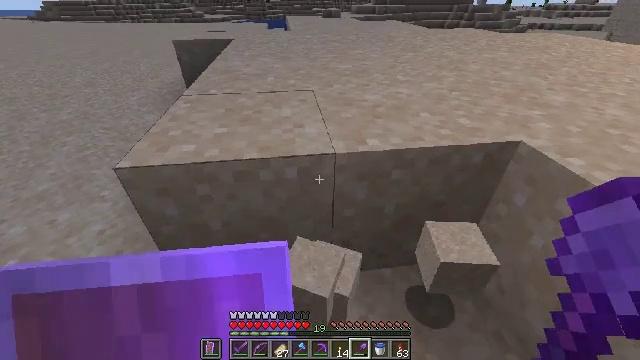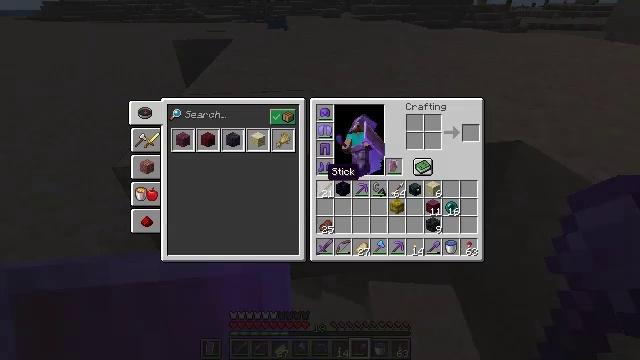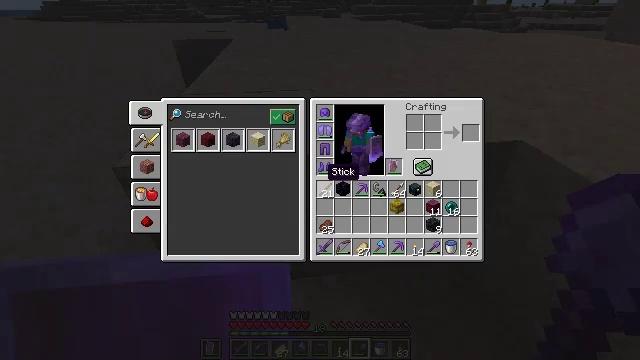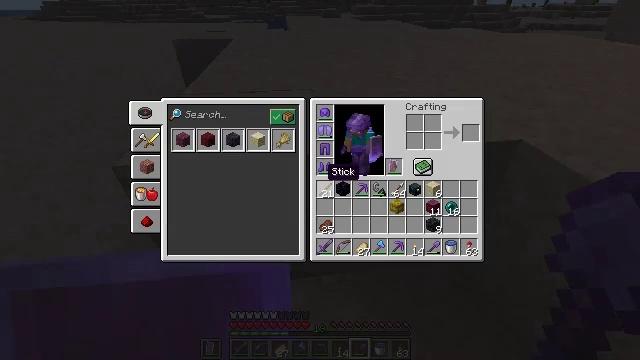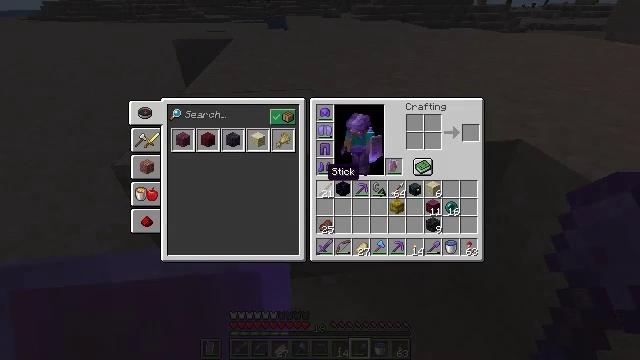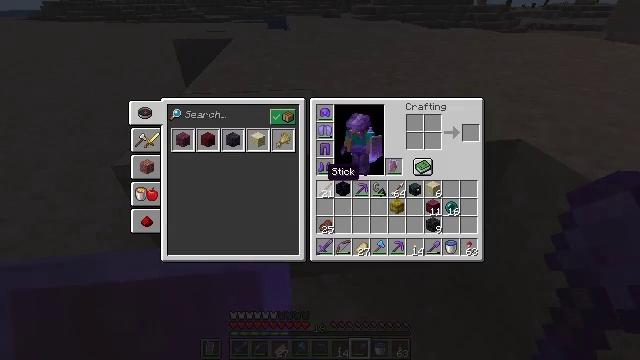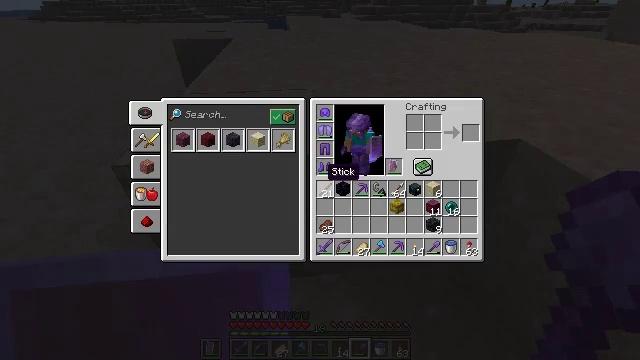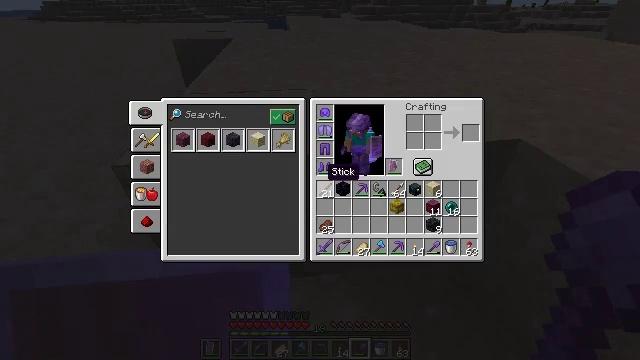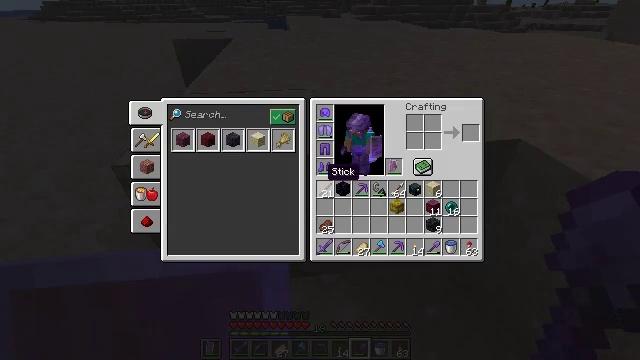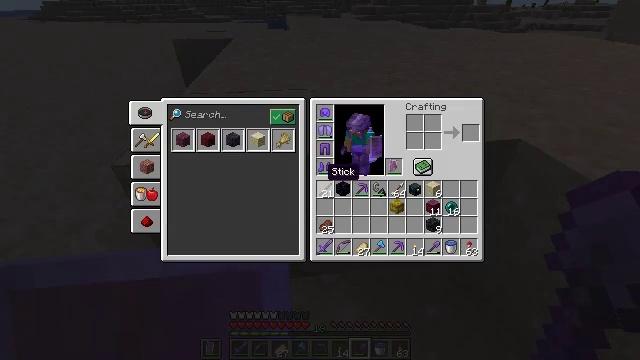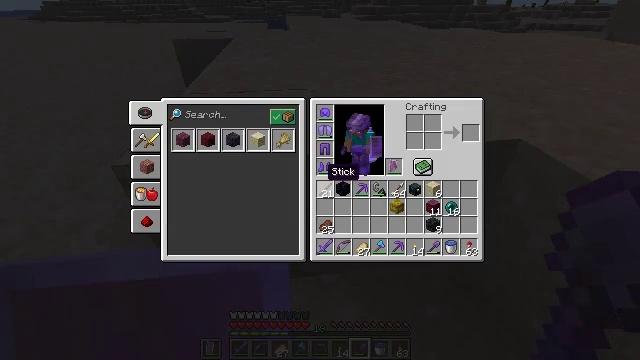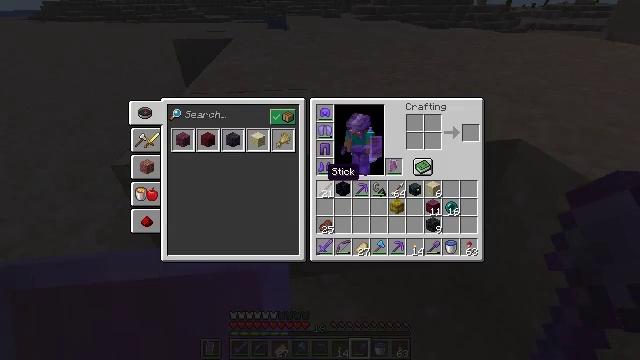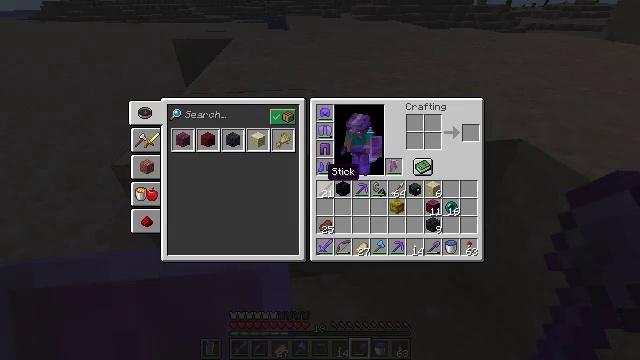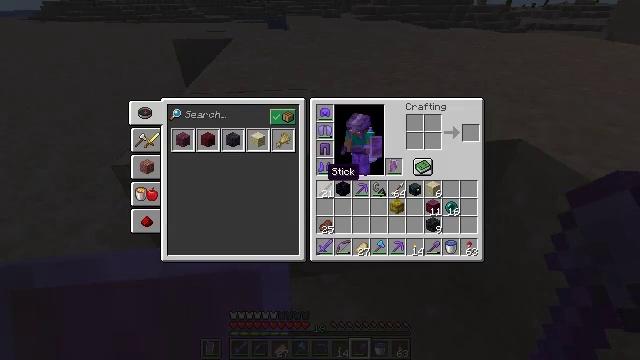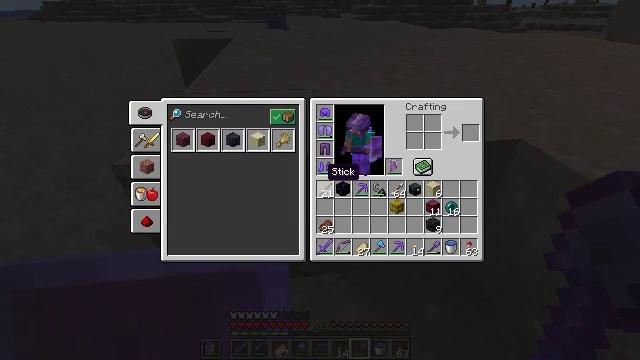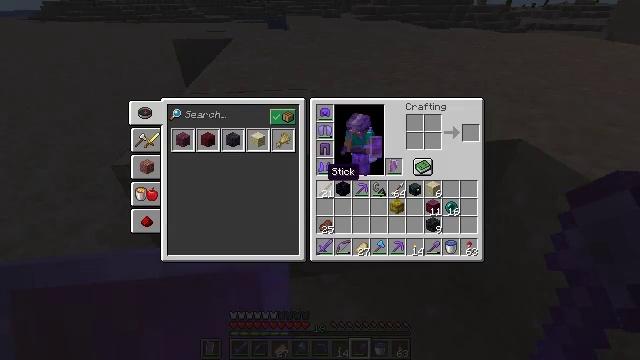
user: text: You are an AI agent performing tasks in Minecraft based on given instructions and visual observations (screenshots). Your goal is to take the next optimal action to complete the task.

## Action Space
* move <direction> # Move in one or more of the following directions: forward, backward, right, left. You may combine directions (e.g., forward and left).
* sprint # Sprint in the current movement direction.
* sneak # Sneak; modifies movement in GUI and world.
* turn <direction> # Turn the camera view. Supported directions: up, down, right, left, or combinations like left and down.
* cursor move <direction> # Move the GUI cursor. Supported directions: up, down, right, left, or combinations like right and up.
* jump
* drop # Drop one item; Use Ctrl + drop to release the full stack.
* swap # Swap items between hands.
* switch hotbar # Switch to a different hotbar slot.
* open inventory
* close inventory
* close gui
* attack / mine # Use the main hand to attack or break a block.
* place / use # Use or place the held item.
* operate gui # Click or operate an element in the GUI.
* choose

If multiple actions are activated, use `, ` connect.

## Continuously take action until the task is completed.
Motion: motion action
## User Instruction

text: Attack the ground to gather sand.
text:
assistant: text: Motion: close inventory
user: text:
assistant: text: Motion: close inventory
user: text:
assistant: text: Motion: close inventory
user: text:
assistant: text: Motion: close inventory
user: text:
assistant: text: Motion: no_op
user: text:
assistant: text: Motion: no_op
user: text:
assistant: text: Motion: no_op
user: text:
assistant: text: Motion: no_op
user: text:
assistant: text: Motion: no_op
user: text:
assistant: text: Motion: no_op
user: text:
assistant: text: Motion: no_op
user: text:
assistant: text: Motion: no_op
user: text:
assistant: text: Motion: no_op
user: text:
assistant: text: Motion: no_op
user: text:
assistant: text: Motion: no_op
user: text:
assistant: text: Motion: no_op
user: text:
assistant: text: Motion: no_op
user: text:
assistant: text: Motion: no_op
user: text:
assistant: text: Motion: no_op
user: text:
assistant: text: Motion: no_op
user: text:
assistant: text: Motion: no_op
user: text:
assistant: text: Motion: turn left and up
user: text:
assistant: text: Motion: turn left and up
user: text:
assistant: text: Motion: no_op
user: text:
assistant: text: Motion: no_op
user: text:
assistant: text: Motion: no_op
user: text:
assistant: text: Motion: no_op
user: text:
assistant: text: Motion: attack / mine
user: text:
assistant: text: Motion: attack / mine
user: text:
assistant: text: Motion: no_op